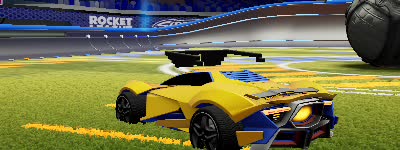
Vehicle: werewolf